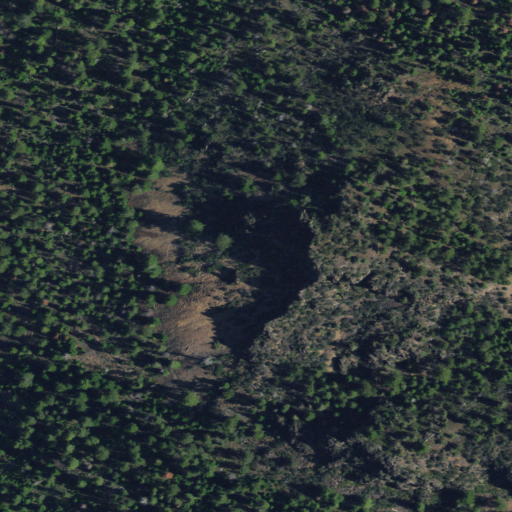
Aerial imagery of cliff(s) in Oregon named Dick Bluff containing evergreen forest and grassland